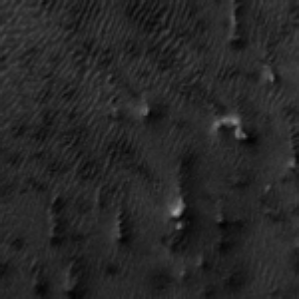
Label: frost